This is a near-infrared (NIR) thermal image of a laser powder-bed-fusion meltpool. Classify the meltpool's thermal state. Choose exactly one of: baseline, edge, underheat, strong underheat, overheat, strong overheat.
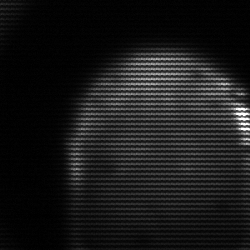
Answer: edge